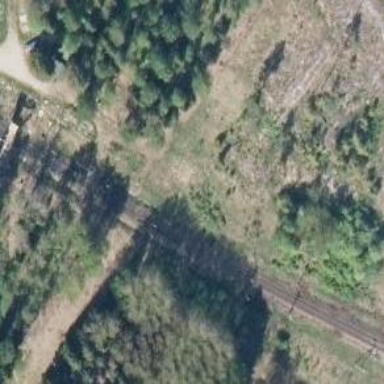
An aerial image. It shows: Isolated track section of railway.